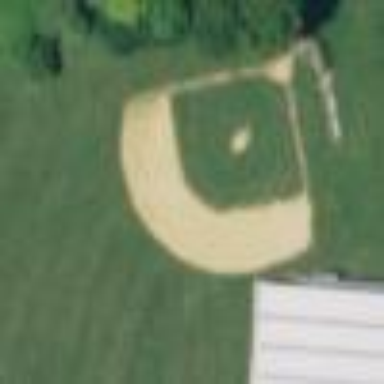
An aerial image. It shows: Baseball pitch for leisure and sports activities.